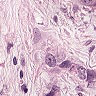
Metastatic tissue present: yes